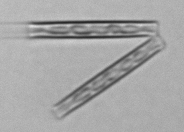
Label: Thalassionema